Question: I'm trying to set up delivery charges for a Magento site I'm in charge for. I've been tasked with setting up the shipping charges along the following lines:
'''
Basket Cost | Delivery Cost
-----------------------------------
PS0.00 to PS9.99 | PS1
PS10.01 to PS29.99 | PS2
PS30.00 and above | PS3
'''
I've followed this <URL> and I've got up to the point of uploading the CSV file. I've attached a screenshot of the CSV file.
Every time I upload this file though and save it, I get the following error:
> "Invalid Table Rates File Format"
I've based my CSV file on the tutorial, and have tried everything from typing "United Kingdom", "GBR", and "GB", but it still doesn't work. I've also set it as "Price vs Destination" and it's set to just be applicable to the UK only. What am I doing wrong?
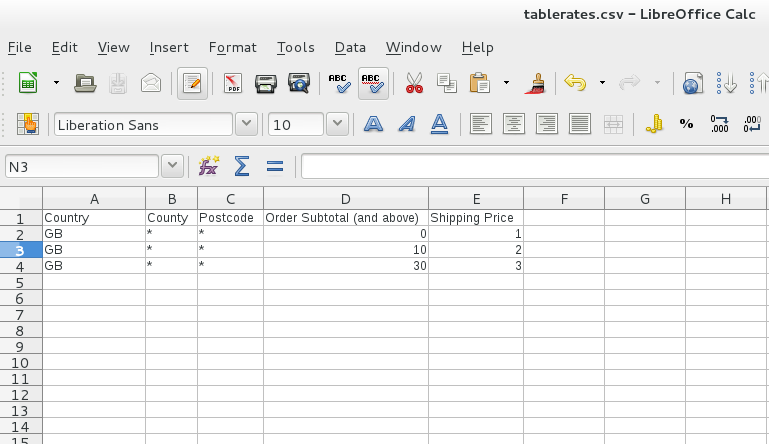
Answer: The problem is that Magento doesn't like CSV files that have been edited in a spreadsheet. I had tried both LibreOffice and Excel, both of which caused this issue.
However, when I edited the file in a text editor and uploaded it, it worked straight away. I did try messing about with the save settings in Excel to achieve what the text editor was doing, but it just doesn't seem to work.